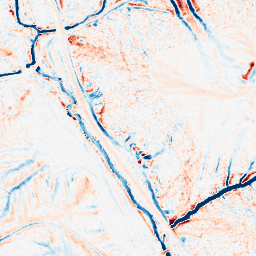
Category: edge_preserving
Decomposition family: median
Decomposition parameters: size: 11
Upsampling method: sinc_hamming
Upsampling parameters: scale: 4
kernel_size: 8
Upsampling scale: 4